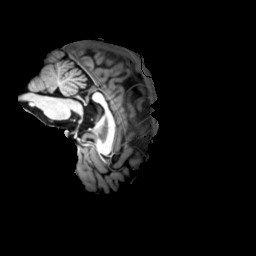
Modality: T1w
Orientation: sagittal
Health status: ill
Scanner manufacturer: siemens
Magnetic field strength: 3 T
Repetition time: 2 s
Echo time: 0.00303 s